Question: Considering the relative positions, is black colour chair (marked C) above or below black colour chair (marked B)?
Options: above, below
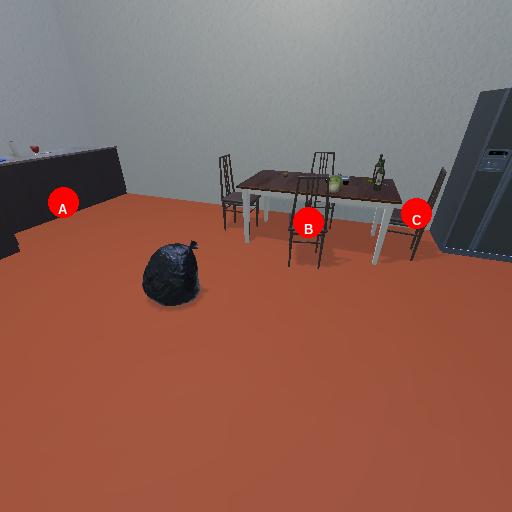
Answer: above